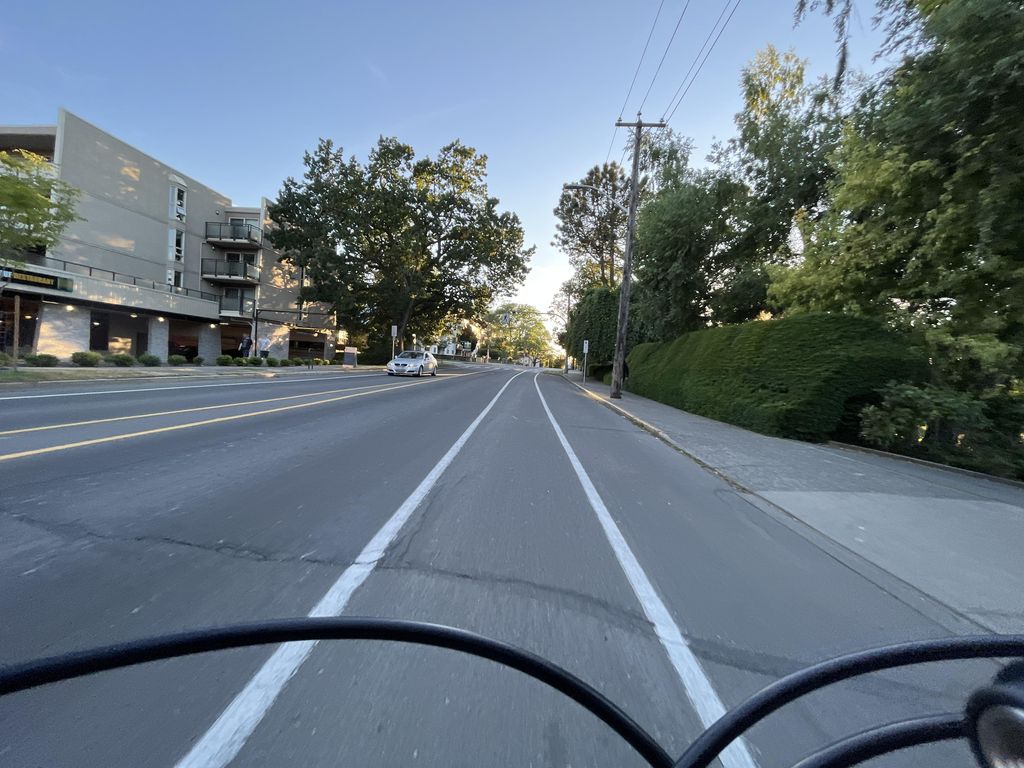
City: victoria